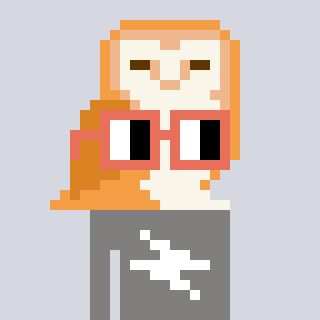
a pixel art character with square orange glasses, a owl-shaped head and a bluegrey-colored body on a cool background